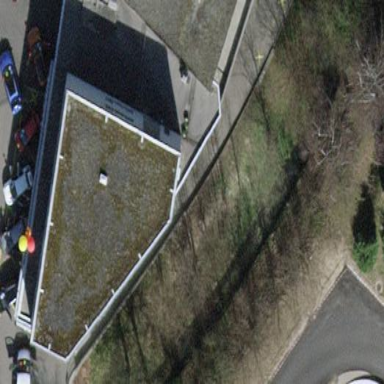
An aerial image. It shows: Flat-roofed building.